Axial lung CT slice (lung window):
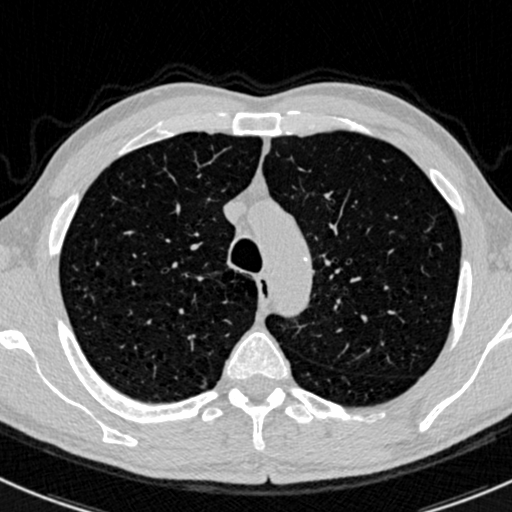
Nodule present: no